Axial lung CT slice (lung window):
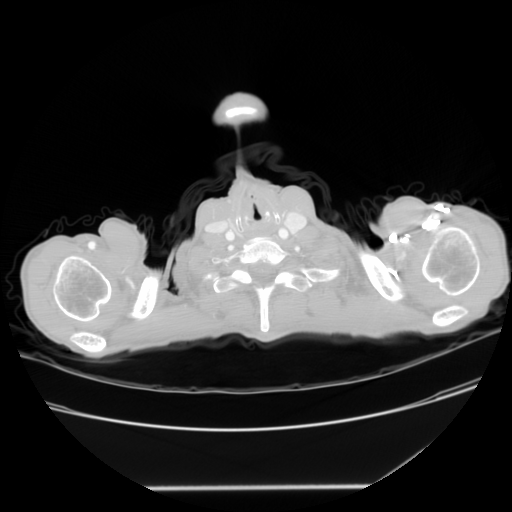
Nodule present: no